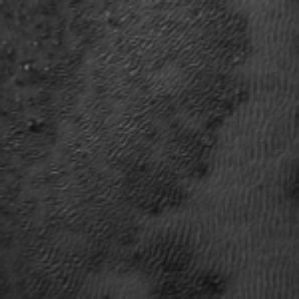
Label: frost